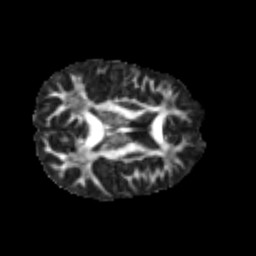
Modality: FA
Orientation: axial
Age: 29
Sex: male
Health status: healthy